Field crop: maize
Growth stage: 2
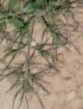
Species: salsola